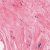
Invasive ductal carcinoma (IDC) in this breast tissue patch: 0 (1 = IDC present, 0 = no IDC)